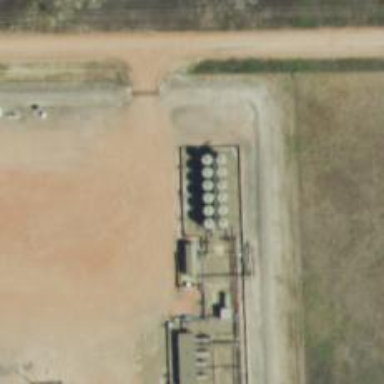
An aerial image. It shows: Storage tank with man-made structure.